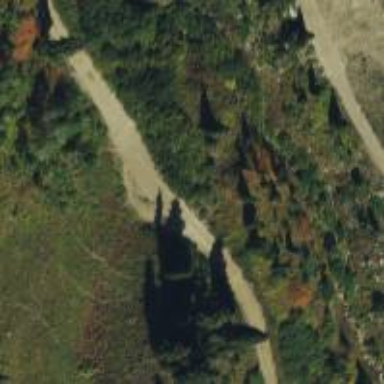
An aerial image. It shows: Intermediate downhill track with grade4 surface type.